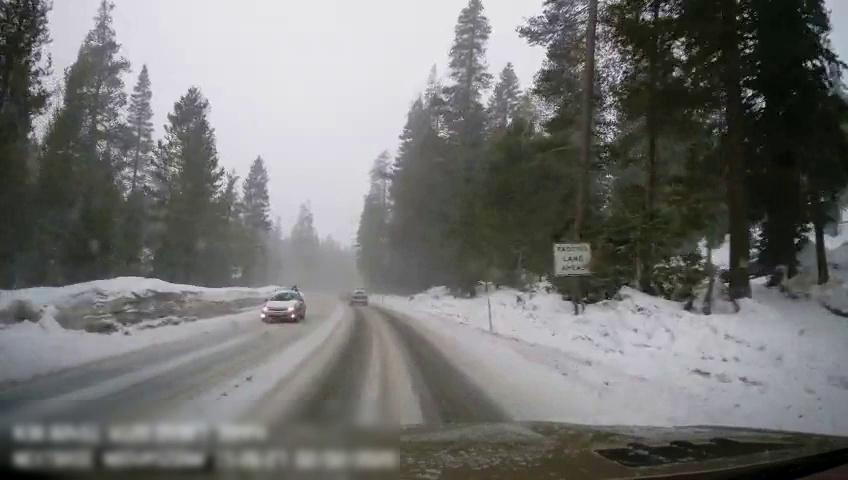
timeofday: Day
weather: Snowy
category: Drivable Space
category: Vehicles | Car
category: Vehicles | SUV
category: Traffic | Signs